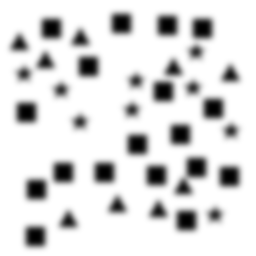
Squares: 18
Triangles: 9
Stars: 9
Total shapes: 36